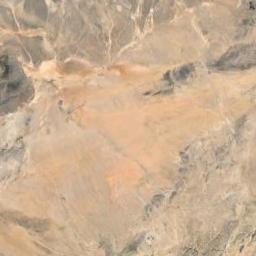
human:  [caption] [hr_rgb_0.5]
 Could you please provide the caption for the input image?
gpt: The white desert is next to the bare land .

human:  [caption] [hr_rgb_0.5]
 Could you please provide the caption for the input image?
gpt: There are many lines in the desert .

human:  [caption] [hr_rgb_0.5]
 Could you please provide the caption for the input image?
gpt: It is a large piece of yellow desert with many sand dunes and brown gullys .

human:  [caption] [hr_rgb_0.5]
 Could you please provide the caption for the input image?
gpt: The desert with yellow sand is surrounded by some mountains .

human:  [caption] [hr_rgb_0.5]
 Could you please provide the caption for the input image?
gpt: A yellow desert covered with bare land .